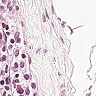
Metastatic tissue present: no